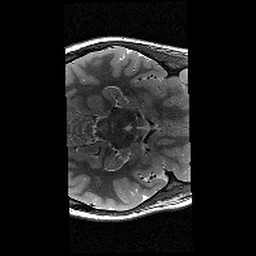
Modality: T2w
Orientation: axial
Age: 12
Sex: female
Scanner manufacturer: siemens
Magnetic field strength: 3 T
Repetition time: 9.23 s
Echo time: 0.067 s